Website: slack
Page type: payment
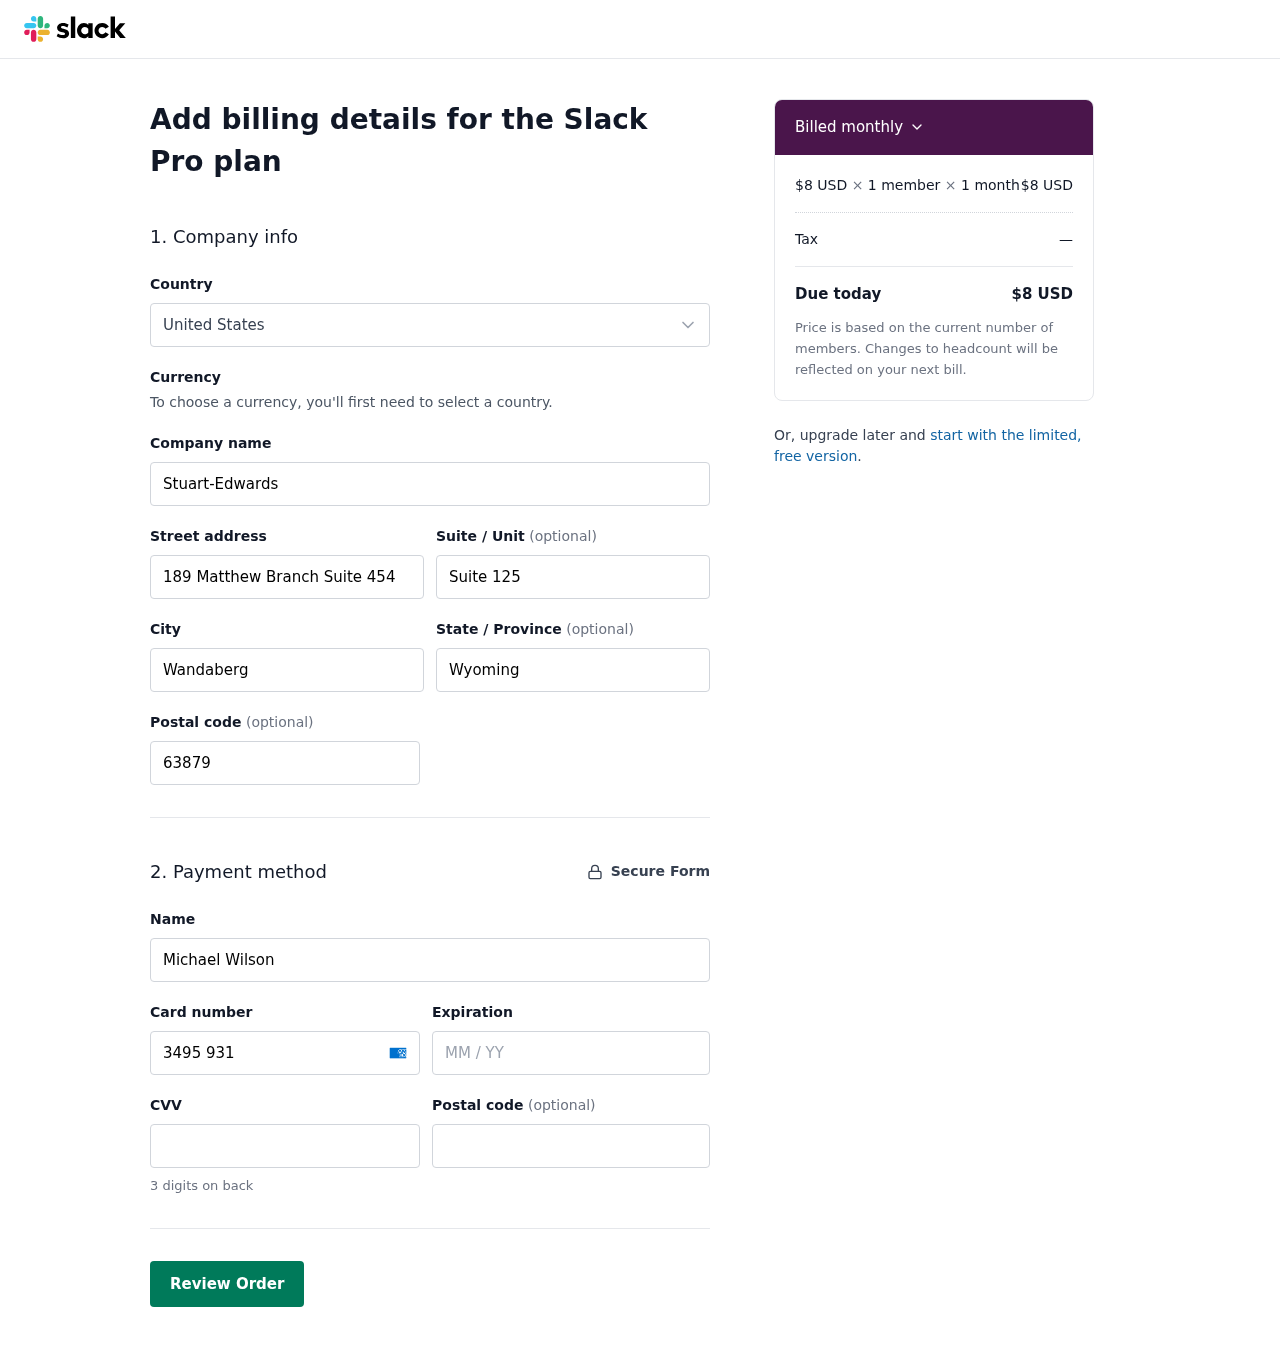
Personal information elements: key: PII_COUNTRY
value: United States
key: PII_COMPANY
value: Stuart-Edwards
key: PII_STREET
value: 189 Matthew Branch Suite 454
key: PII_STREET2
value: Suite 125
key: PII_CITY
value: Wandaberg
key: PII_STATE
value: Wyoming
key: PII_POSTCODE
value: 63879
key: PII_FULLNAME
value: Michael Wilson
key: PII_CARD_NUMBER
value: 3495 9318 0274 189
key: PII_CARD_EXPIRY
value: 06/29
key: PII_CARD_CVV
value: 2853
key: PII_POSTCODE2
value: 74481
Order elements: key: ORDER_PRICE_PER_MEMBER
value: $8 USD
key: ORDER_NUM_MEMBERS
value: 1 member
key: ORDER_NUM_MONTHS
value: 1 month
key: ORDER_SUBTOTAL
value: $8 USD
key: ORDER_TAX
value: —
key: ORDER_TOTAL
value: $8 USD